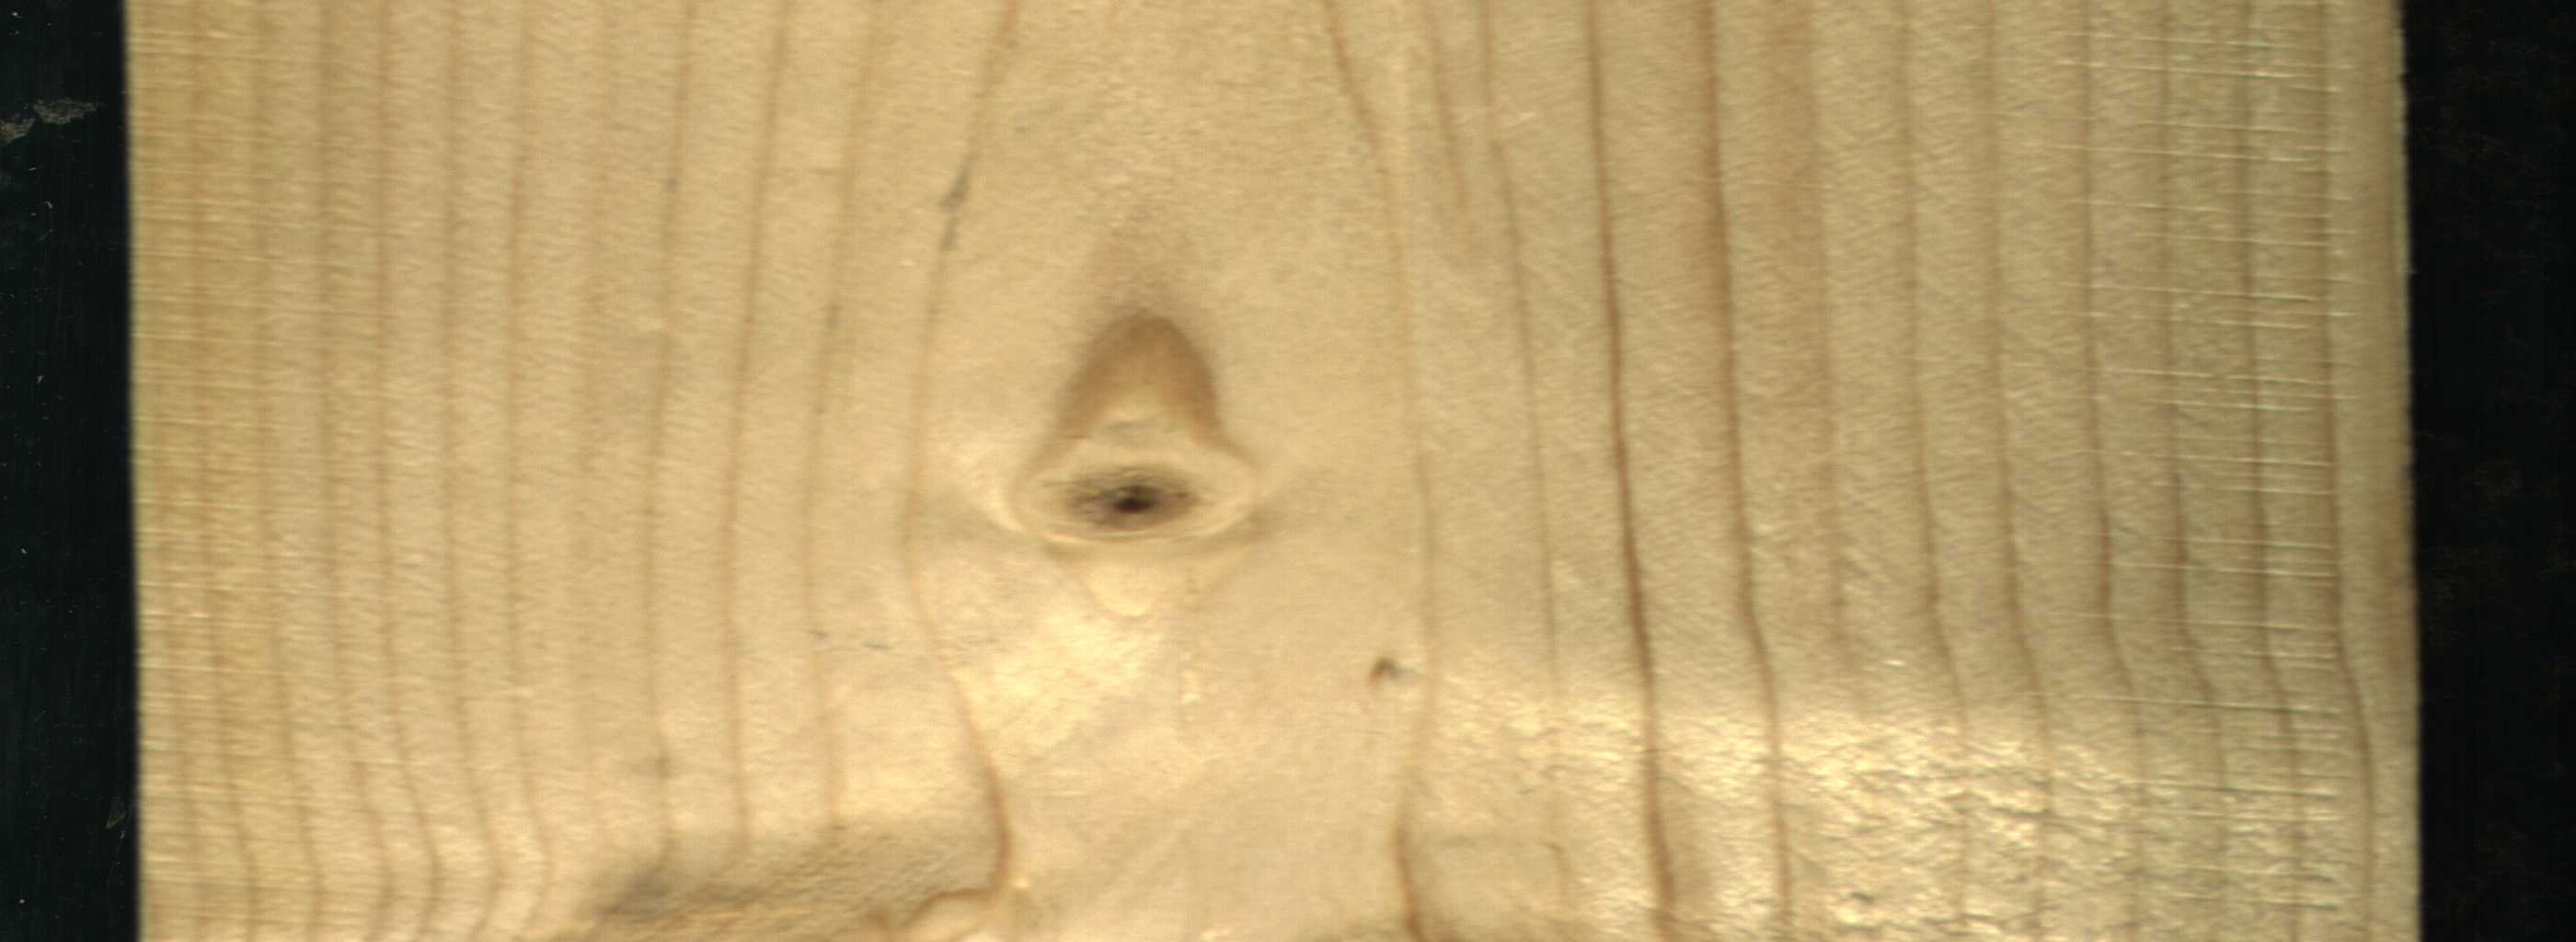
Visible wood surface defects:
Live_Knot